Question: I have a reporting services, then I have a select field, the user must select a value of this field, so I would like display on a report a "prase" depends of the Selected value.
In the select field I have this option:
All
First
Second
...
If I select "All" option I should be display this phrase:
Uptime by day
If I select another option, I should be display:
Uptime by Fisrt(or second ecc) shift
So I have try to insert this code on General Value expression:
'''
="Uptime by "+Parameters!Shift.Label
'''

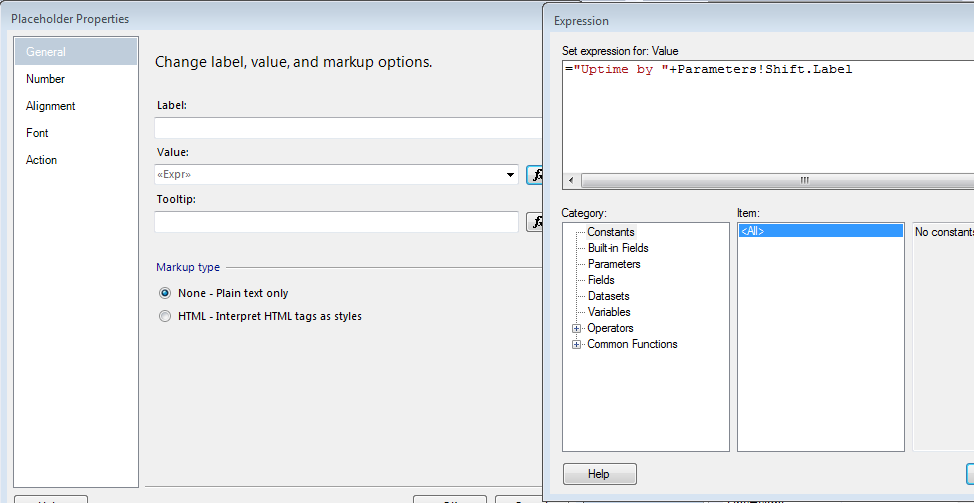
Answer: Try this as your expression:
'''
="Uptime by " + iif(Parameters!Shift.Label.Equals("All"),"Day",Parameters!Shift.Label + " shift")
'''